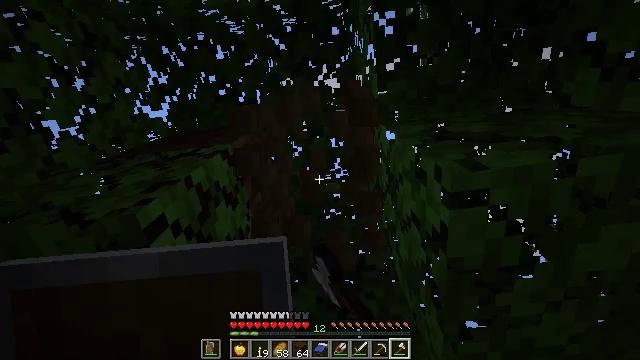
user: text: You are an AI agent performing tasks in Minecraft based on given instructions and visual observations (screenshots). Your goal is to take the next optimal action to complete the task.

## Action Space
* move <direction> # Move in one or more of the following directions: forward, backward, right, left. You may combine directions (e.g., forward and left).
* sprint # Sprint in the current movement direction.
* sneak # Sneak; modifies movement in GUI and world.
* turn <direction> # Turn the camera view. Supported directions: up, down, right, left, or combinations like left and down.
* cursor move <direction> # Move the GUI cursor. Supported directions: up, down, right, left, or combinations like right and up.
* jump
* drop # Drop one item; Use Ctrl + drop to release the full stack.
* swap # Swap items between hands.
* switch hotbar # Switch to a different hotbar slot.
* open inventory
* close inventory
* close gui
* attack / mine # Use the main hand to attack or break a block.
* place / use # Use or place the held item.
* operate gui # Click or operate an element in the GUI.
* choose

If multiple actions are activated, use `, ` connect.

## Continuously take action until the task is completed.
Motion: motion action
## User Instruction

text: Mine the dark oak log from a tree.
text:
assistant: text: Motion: sneak, attack / mine